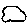
Label: cloud